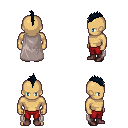
a pixel art fantasy rpg character, male body template, human, tanned skin, gray cape, red pants, raven mohawk hairstyle, maroon shoes, four views (front, back, left, right), 2x2 character sprite sheet, small pixel art, hard edges, no anti-aliasing